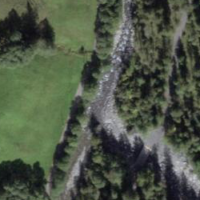
EUNIS habitat code: 23
Species observed at this site:
Erynnis tages